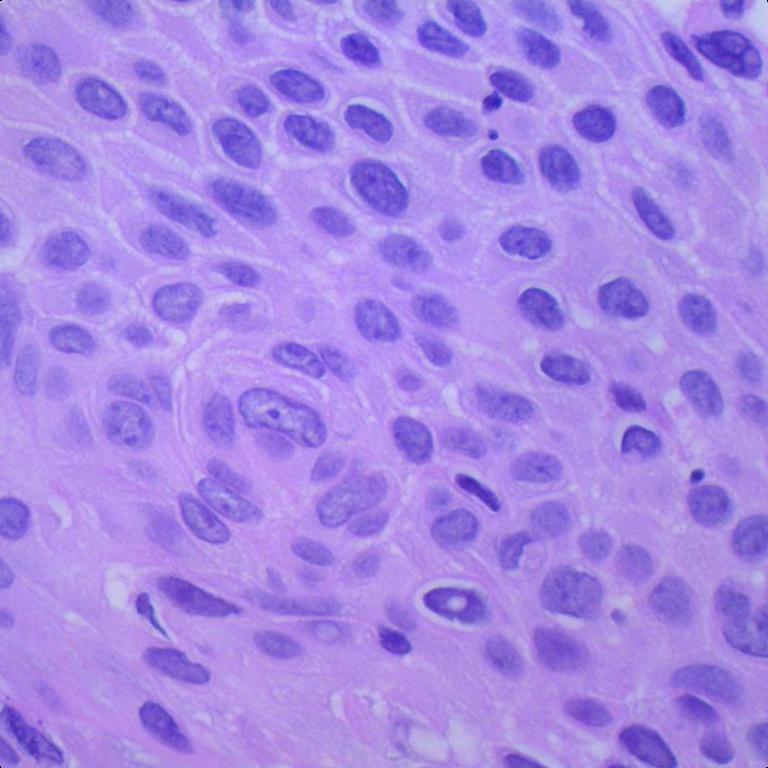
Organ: lung
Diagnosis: squamous carcinomas